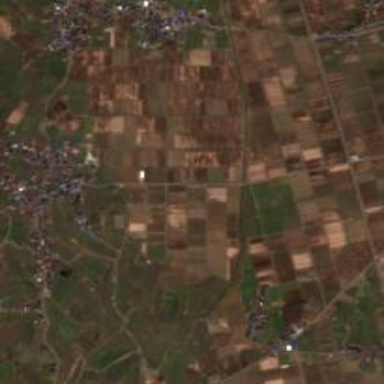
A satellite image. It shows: Farmland with rice crops growing. The produce is rice.